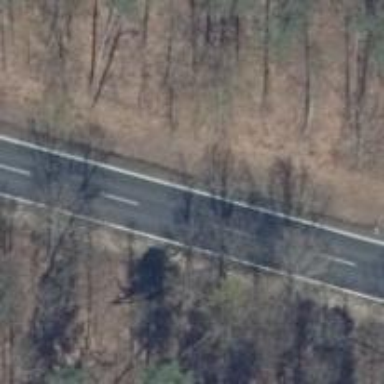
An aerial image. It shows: Primary road with asphalt surface.